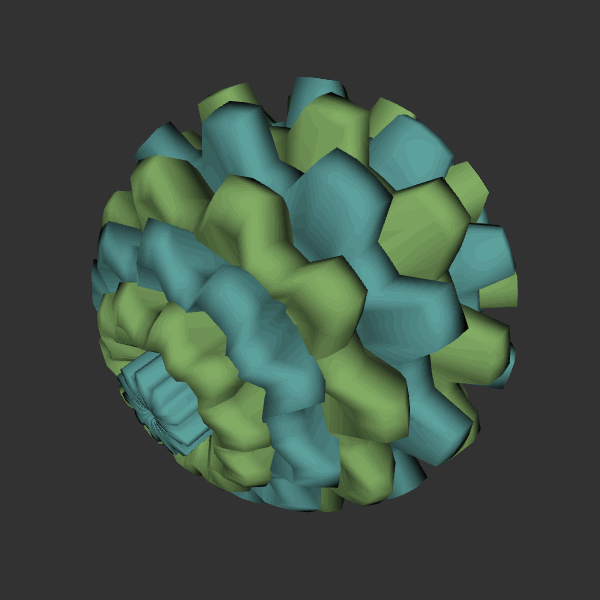
Background: dark